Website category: movie
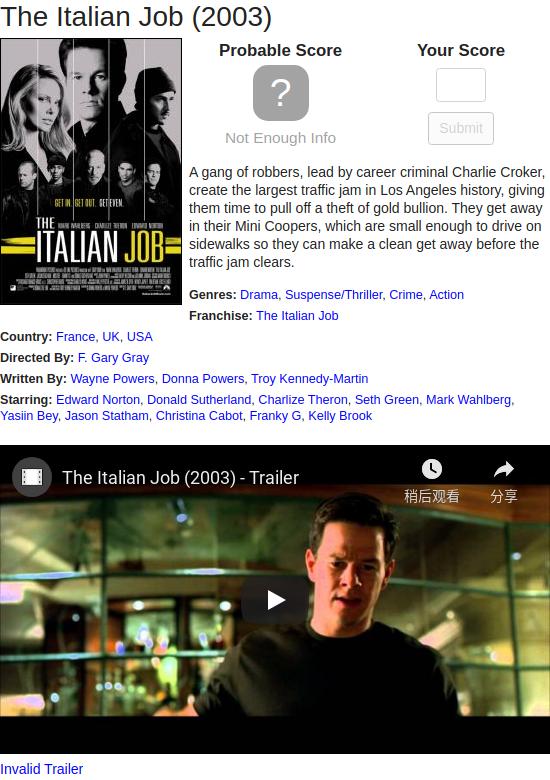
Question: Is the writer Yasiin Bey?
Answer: no

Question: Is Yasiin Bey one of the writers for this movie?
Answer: no

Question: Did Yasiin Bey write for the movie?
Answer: no

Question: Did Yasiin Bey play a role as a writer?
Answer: no

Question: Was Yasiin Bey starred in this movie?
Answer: yes

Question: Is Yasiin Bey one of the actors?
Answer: yes

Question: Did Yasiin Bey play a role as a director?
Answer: no

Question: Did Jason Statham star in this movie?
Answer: yes

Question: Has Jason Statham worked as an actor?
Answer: yes

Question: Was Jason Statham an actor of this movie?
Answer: yes

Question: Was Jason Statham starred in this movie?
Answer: yes

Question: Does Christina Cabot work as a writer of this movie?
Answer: no

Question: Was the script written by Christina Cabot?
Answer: no

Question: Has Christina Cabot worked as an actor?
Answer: yes

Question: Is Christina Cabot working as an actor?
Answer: yes

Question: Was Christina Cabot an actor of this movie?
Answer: yes

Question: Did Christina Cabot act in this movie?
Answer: yes

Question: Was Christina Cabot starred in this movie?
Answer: yes

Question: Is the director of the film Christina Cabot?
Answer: no

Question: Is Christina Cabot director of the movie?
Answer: no

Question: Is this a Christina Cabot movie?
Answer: no

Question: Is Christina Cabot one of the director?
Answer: no

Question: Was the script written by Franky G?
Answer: no

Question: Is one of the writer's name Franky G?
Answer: no

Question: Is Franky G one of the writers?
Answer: no

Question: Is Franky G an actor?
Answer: yes

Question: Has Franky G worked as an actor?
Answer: yes

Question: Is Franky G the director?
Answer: no

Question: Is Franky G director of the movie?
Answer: no

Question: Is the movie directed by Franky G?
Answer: no

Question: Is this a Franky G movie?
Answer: no

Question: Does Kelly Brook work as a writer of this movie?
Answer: no

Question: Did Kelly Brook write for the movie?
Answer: no

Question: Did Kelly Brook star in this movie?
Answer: yes

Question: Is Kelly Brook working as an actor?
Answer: yes

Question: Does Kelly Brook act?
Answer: yes

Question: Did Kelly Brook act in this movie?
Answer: yes

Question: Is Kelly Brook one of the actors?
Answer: yes

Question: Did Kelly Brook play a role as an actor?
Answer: yes

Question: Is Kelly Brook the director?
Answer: no

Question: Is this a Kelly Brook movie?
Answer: no